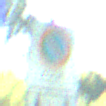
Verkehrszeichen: BeginnEingeschraenktesHalteverbotZone
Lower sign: CarsharingfahrzeugeFrei
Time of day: MorningAfternoon
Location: Outdoor (Nature)
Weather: Clear
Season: NotSpecified
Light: Natural